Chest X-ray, AP view. Patient: 45 years old, sex M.
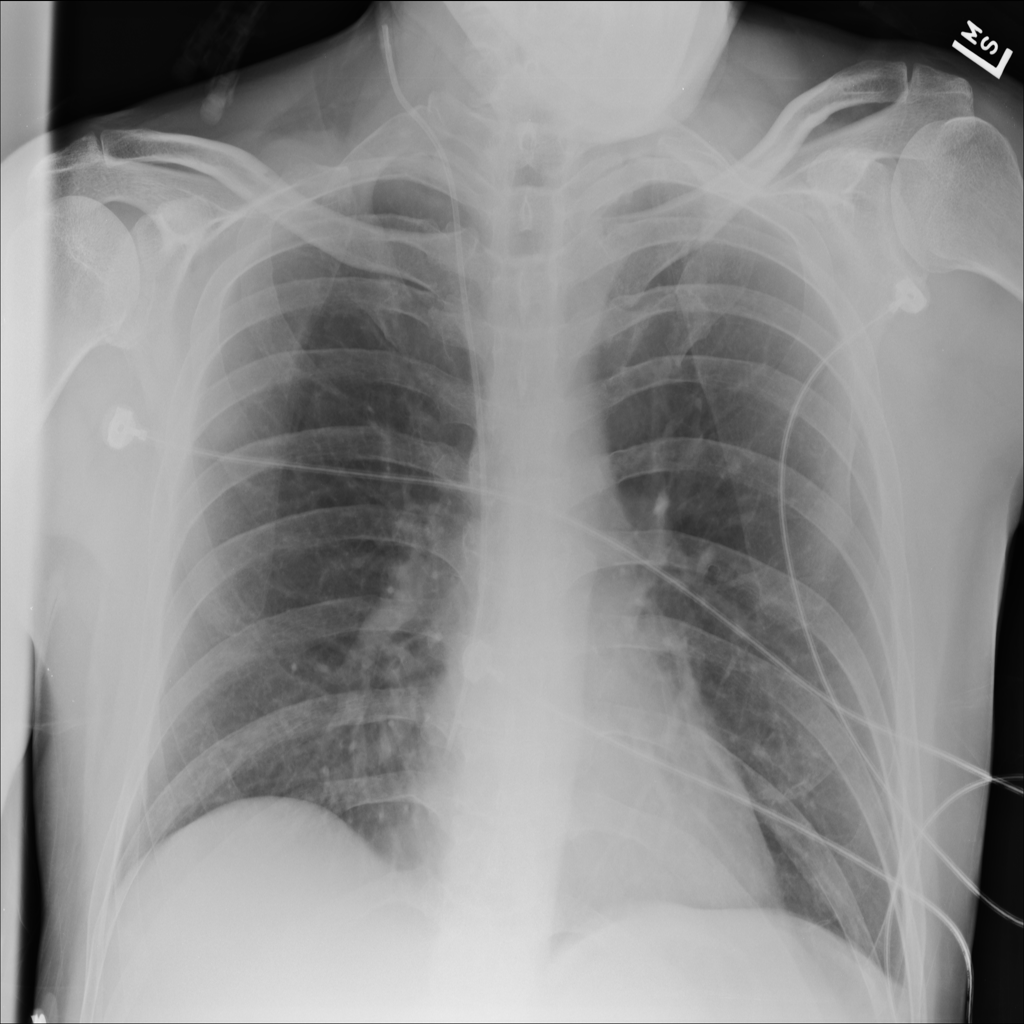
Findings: No Finding